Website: lowes
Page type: account-selection
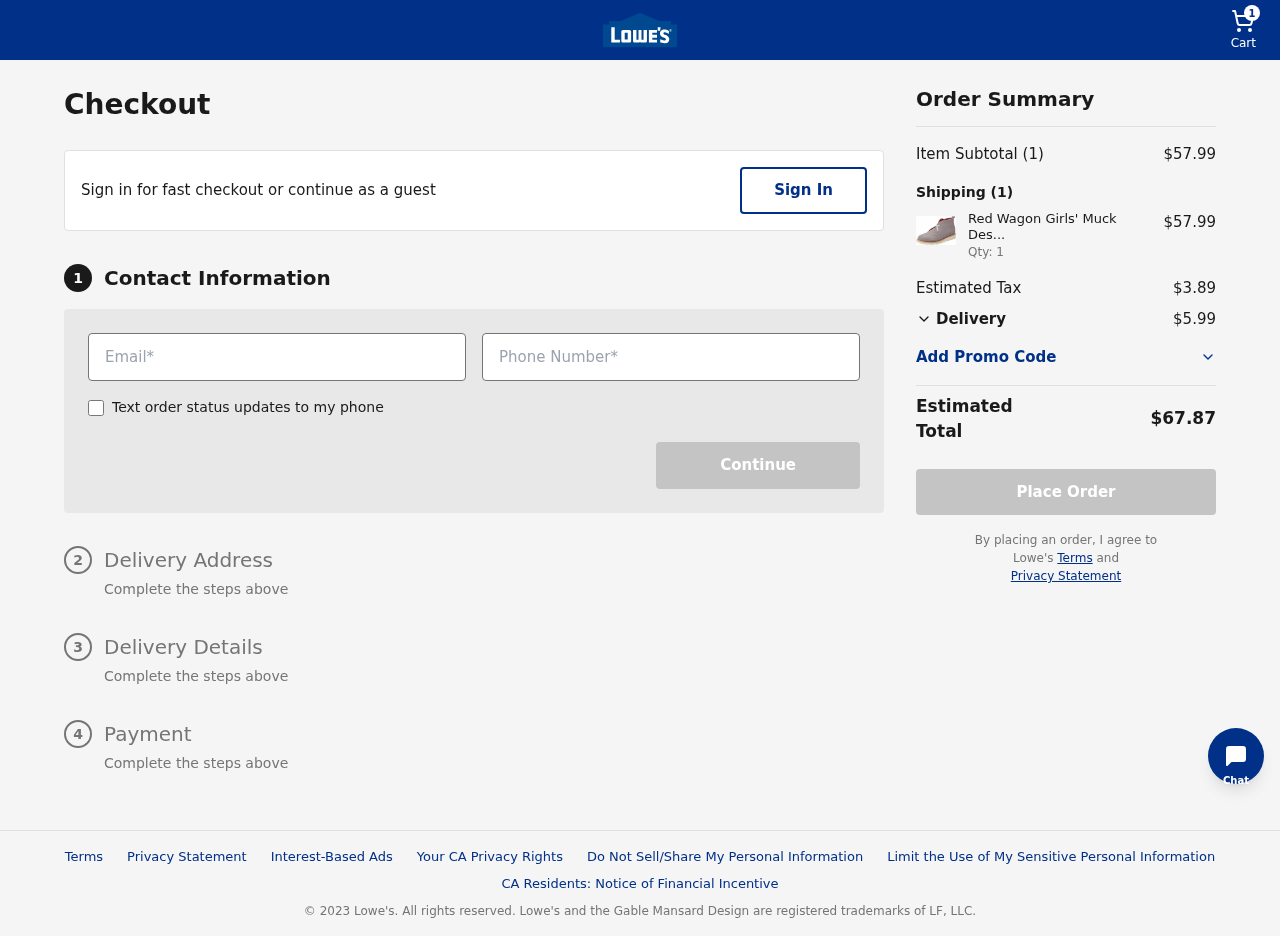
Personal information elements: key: PII_EMAIL
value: nicole.hammond@gmail.com
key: PII_PHONE
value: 9603551665
Product elements: key: PRODUCT1_NAME
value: Red Wagon Girls' Muck Desert Boots, Grey, Women 2
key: PRODUCT1_PRICE
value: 57.99
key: PRODUCT1_QUANTITY
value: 1
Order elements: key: ORDER_NUM_ITEMS
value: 1
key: ORDER_SUBTOTAL
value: $57.99
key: ORDER_TAX
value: $3.89
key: ORDER_SHIPPING_COST
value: $5.99
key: ORDER_TOTAL
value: $67.87